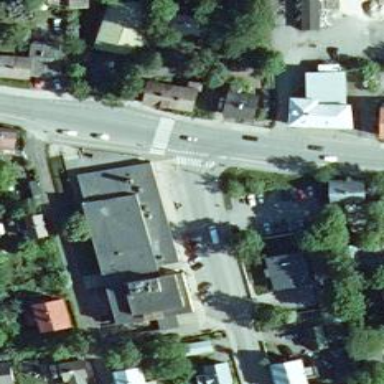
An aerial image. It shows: Marked crossing on asphalt footway.